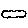
Label: cloud